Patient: sex F, age 67
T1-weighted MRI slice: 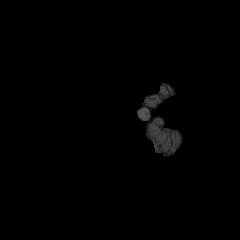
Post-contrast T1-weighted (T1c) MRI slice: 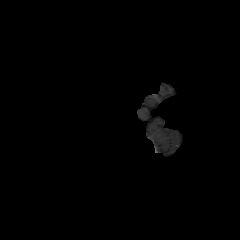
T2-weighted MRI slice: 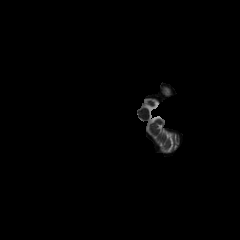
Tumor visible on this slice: no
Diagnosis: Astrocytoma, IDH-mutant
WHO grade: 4